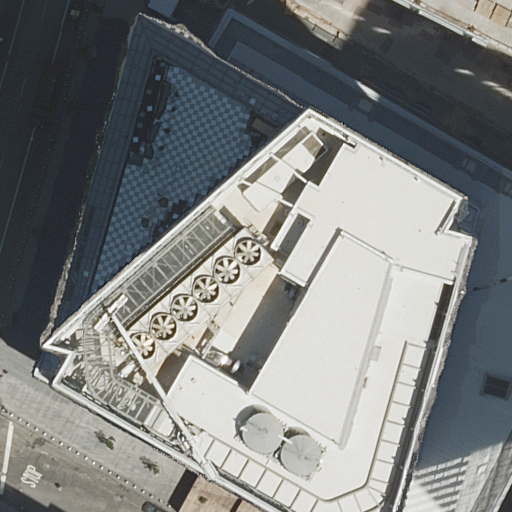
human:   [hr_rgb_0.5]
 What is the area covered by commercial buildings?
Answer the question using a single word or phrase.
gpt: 0m2

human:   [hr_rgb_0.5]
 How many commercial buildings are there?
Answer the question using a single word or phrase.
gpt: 0

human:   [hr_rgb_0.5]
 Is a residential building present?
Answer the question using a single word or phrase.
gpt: yes

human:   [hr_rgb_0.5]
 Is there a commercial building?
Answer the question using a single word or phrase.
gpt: no

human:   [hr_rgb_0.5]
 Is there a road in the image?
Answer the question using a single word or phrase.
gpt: yes

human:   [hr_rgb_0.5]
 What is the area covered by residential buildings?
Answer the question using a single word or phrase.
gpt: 387m2

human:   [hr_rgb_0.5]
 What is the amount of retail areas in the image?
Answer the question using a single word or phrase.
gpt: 1

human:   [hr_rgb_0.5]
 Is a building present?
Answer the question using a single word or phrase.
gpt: yes

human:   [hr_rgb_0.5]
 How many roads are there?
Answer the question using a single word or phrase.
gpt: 3

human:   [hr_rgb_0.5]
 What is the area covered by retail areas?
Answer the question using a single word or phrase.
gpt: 0m2

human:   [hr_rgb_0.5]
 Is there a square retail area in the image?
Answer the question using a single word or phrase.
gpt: no

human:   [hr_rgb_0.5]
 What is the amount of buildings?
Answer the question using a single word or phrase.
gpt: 2

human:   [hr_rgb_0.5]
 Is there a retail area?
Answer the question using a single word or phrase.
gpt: yes

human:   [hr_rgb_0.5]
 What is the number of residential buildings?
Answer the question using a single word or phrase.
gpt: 1

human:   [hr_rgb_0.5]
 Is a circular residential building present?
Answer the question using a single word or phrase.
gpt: no

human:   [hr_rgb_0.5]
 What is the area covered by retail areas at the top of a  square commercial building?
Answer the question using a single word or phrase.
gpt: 0m2

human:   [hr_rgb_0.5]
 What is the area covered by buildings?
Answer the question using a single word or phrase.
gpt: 484m2

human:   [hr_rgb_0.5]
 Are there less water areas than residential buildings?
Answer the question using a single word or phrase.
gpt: yes

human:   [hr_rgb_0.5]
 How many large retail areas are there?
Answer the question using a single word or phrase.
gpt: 0

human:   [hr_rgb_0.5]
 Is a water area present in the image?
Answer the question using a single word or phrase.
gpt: no

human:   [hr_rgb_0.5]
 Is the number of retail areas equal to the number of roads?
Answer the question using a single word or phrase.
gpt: no

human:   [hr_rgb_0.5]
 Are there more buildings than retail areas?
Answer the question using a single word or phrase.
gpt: yes

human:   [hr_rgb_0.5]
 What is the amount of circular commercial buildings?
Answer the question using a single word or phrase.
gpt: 0

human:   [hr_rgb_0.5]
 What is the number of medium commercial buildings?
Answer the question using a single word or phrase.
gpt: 0

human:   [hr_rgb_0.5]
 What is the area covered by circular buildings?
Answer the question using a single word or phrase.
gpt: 0m2

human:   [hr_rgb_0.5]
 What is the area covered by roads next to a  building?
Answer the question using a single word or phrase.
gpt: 0m2

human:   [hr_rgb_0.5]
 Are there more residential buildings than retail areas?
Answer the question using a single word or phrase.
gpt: no

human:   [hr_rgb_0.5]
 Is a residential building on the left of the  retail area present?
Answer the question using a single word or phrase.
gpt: no

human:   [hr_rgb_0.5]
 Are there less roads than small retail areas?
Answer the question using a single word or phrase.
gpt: no

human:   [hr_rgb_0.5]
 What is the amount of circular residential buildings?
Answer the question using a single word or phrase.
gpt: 0

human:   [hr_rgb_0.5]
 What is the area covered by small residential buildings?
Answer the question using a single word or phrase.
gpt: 0m2

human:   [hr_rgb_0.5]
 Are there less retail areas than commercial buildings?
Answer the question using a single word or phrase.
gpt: no

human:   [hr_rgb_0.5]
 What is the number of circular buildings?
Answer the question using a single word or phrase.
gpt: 0

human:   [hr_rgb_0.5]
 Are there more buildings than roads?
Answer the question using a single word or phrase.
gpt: no

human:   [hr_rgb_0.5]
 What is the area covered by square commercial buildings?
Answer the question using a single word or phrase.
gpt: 0m2

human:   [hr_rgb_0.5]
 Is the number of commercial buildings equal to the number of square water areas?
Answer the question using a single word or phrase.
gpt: yes

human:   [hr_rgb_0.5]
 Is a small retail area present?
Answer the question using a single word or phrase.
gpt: yes

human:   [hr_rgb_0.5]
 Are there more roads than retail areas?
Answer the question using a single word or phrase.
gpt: yes

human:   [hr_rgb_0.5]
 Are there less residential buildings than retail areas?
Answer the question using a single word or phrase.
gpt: no

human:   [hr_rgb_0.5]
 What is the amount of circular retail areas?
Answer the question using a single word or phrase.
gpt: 0

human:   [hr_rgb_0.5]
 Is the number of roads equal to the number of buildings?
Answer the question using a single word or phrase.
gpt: no

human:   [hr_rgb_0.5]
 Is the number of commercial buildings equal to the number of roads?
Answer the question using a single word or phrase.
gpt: no

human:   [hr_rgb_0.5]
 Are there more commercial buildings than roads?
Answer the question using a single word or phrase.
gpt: no

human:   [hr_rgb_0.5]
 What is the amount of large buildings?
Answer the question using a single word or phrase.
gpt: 0

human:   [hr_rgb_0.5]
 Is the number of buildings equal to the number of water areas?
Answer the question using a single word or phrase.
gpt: no

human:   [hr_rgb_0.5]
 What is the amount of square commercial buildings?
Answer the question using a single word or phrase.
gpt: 0

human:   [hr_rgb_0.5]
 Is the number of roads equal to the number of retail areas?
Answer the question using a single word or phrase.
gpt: no

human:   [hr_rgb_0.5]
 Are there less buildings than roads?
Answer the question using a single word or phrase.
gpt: yes

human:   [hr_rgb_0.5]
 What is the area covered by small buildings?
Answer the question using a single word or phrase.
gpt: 97m2

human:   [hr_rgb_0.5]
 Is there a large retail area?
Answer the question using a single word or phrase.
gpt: no

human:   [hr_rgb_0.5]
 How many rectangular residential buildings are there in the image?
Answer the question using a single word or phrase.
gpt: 1

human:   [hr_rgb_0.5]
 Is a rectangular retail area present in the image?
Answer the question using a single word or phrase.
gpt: yes

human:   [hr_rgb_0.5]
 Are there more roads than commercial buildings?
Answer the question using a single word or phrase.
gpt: yes

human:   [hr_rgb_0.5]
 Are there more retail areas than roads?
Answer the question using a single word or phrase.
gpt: no

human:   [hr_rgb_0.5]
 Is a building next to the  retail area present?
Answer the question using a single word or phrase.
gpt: yes

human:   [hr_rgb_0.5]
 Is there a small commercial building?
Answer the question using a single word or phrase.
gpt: no

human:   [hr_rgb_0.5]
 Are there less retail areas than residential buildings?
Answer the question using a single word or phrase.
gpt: no

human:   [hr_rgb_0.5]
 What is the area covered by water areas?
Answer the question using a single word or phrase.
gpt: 0m2

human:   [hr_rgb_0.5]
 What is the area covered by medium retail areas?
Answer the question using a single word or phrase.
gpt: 0m2

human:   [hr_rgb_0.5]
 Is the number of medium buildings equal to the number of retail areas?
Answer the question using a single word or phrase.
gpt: yes

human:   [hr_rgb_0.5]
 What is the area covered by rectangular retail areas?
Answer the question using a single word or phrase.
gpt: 0m2

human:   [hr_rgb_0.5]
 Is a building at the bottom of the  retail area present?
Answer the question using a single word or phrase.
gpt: no

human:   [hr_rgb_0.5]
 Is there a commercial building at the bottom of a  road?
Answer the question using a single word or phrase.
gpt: no

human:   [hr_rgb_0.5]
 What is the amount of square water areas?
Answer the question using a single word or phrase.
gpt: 0